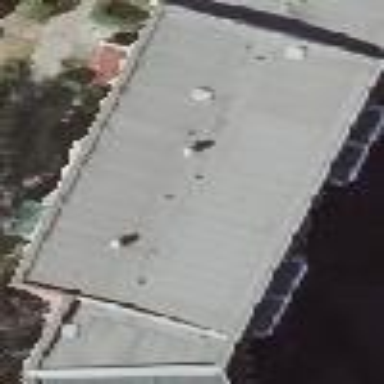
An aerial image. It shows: Apartment building with flat roof.